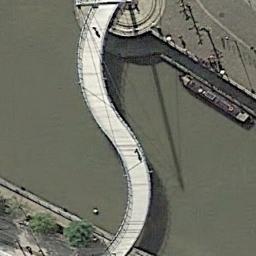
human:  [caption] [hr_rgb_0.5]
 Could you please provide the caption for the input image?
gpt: A winding bridge with a boat is over the deep green river .

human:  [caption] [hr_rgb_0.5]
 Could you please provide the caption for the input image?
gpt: A bridge built on a yellow river and a boat docked on one side of the river .

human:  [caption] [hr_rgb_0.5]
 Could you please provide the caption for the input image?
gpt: An s-shaped bridge connects the land on both sides of the turquoise water, And a boat is parked on the bank of the river .

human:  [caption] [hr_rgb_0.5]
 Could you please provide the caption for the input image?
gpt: The banks of the river are densely forested and the water is blue .

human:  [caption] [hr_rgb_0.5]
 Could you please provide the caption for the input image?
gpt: A boat is under the bridge .